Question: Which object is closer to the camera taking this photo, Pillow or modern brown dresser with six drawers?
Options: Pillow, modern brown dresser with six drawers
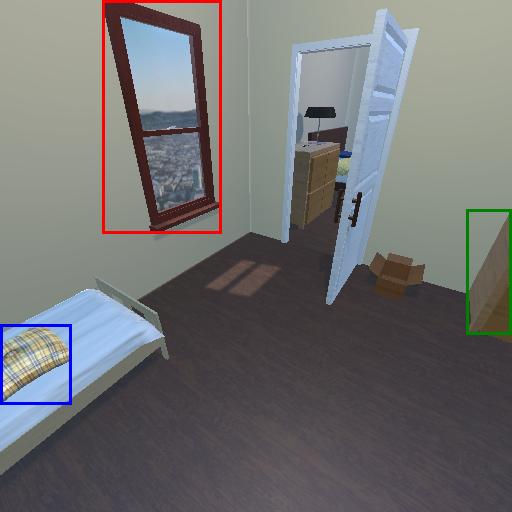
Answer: Pillow